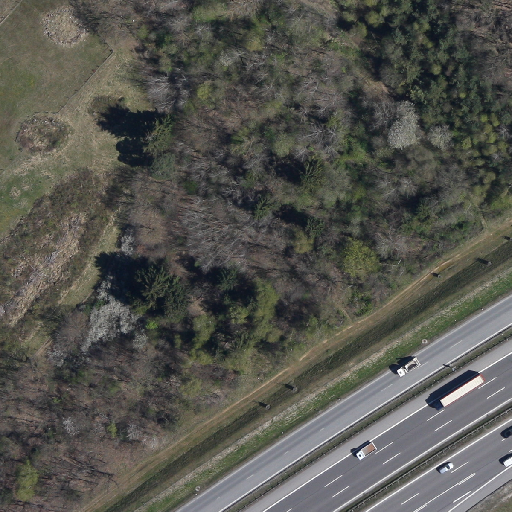
Referring expression: vehicle